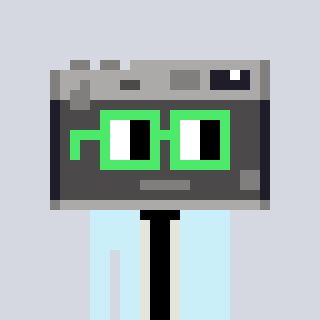
a pixel art character with square light green glasses, a camera-shaped head and a cold-colored body on a cool background